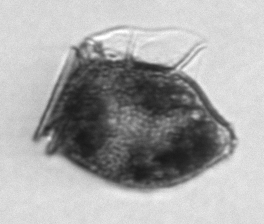
Label: Dinophysis_norvegica